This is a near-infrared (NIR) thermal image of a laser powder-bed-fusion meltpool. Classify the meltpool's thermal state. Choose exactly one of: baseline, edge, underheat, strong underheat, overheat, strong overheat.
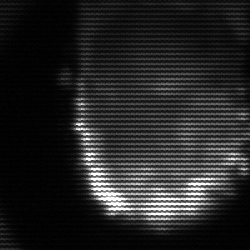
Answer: baseline